Field crop: maize
Growth stage: 2
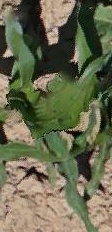
Species: maize